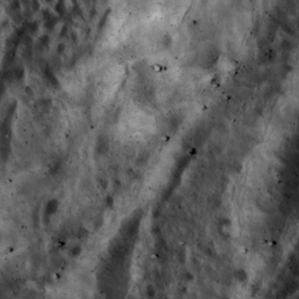
Label: non_frost